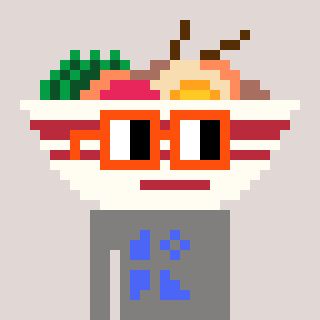
a pixel art character with square orange glasses, a noodles-shaped head and a bluegrey-colored body on a warm background